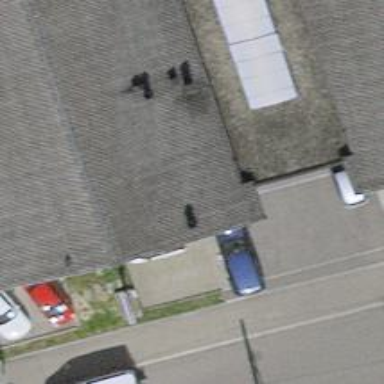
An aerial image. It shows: Car repair shop.